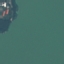
Land use / land cover: SeaLake